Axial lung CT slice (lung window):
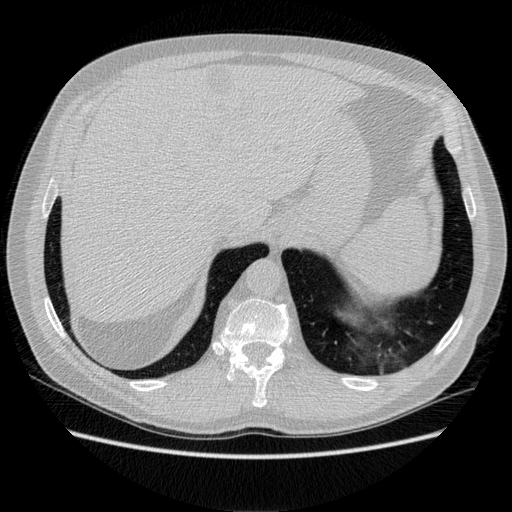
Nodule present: no